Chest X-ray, PA view. Patient: 59 years old, sex M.
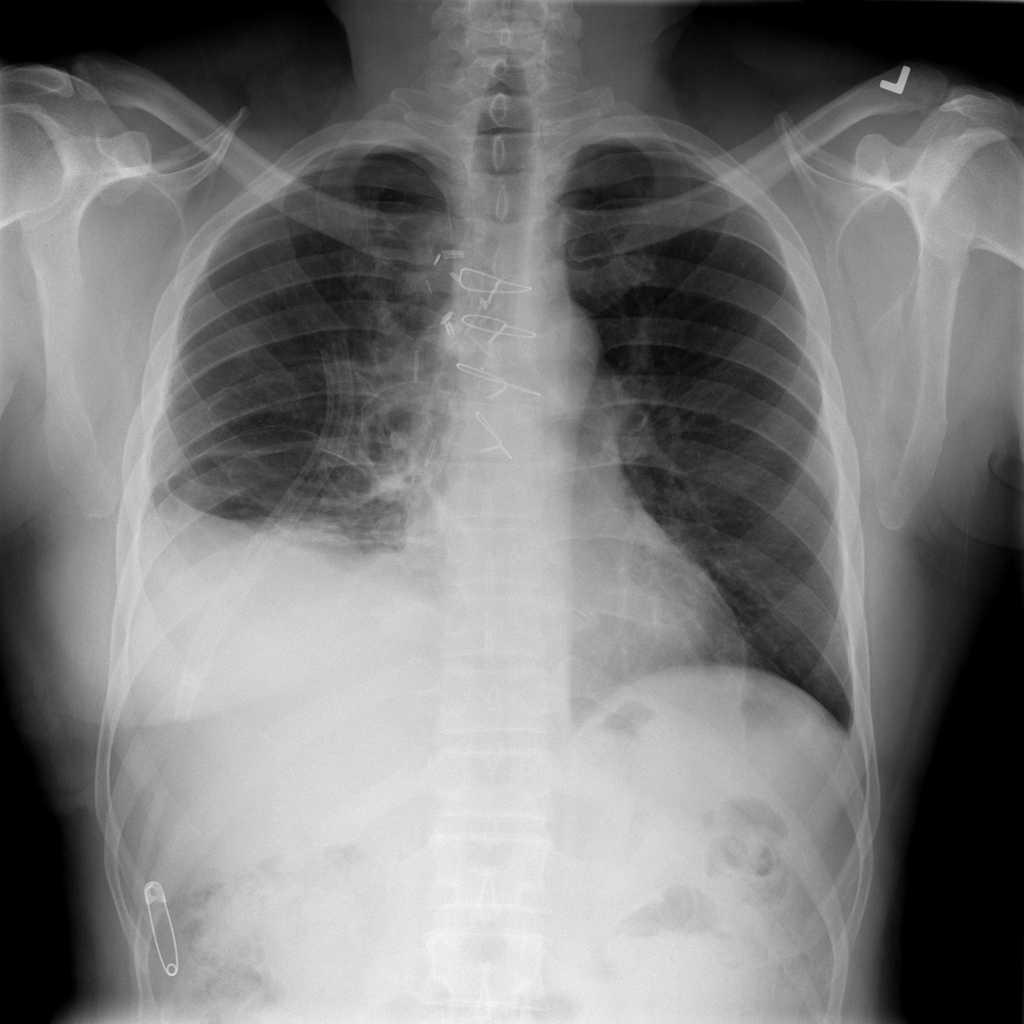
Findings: Infiltration